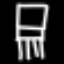
Label: chair